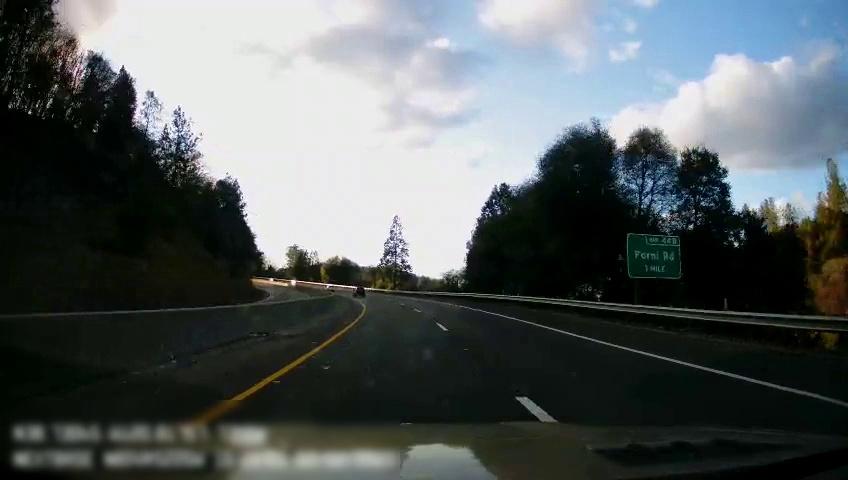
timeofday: Day
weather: Sunny
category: Drivable Space
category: Drivable Space
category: Vehicles | SUV
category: Lanes | Current Lane
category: Lanes | Alternate Lane
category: Lanes | Current Lane
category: Traffic | Signs